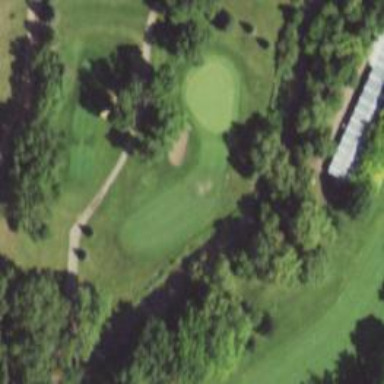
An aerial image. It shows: Golf fairway in the image.